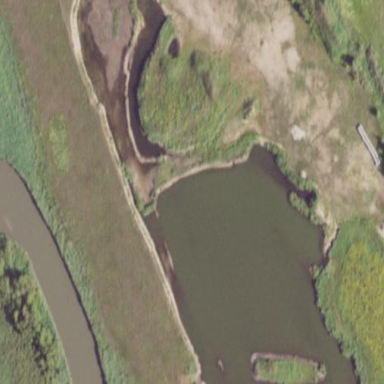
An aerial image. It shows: Pond surrounded by natural water.